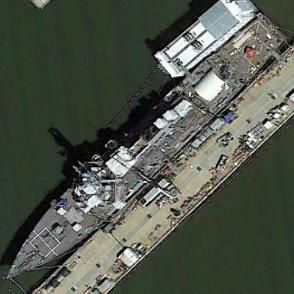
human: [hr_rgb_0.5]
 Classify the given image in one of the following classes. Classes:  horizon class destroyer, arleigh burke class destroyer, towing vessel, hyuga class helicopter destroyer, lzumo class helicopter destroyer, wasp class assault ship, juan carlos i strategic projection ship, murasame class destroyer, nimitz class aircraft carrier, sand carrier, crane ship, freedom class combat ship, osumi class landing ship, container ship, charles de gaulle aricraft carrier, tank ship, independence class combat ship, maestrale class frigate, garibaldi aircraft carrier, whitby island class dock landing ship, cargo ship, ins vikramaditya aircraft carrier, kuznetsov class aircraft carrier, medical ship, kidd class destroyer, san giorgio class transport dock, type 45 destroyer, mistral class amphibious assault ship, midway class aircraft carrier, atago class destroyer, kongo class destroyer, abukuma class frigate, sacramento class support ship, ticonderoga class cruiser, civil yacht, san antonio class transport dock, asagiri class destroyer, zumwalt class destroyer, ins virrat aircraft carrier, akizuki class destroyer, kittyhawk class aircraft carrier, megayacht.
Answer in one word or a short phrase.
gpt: Arleigh Burke class destroyer